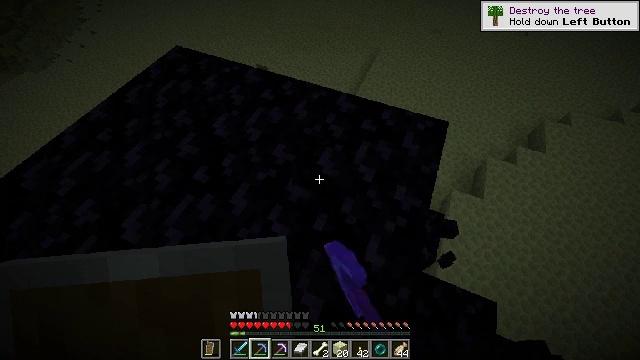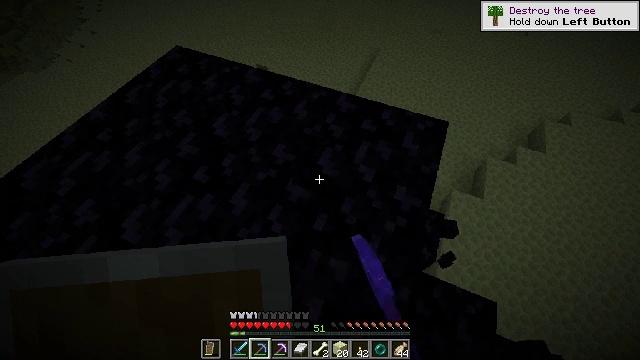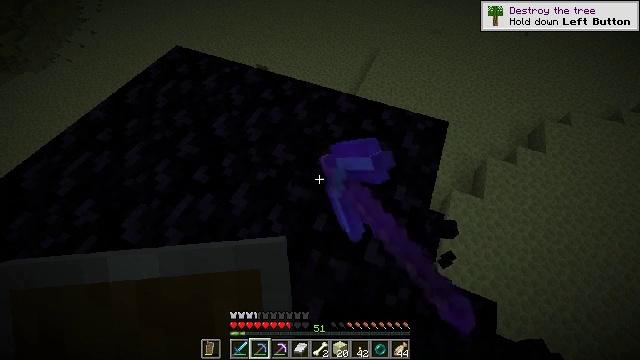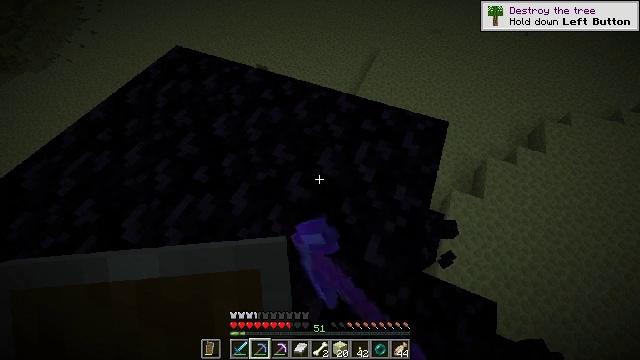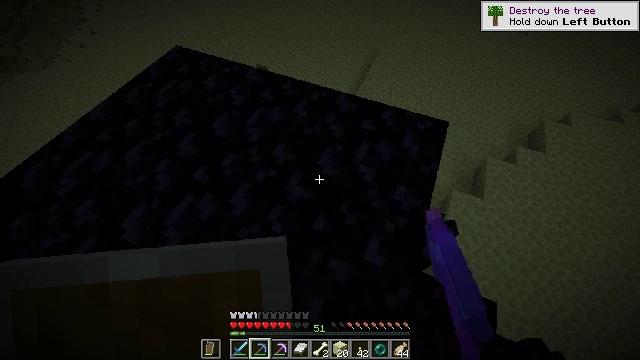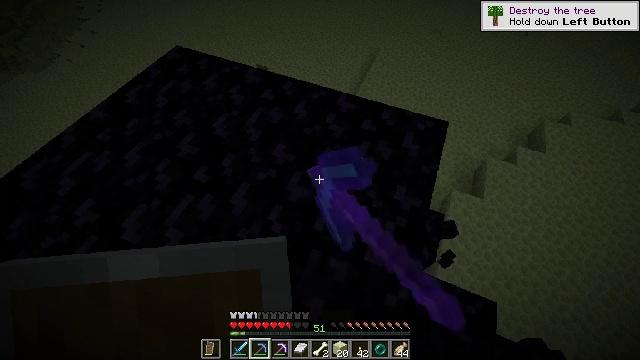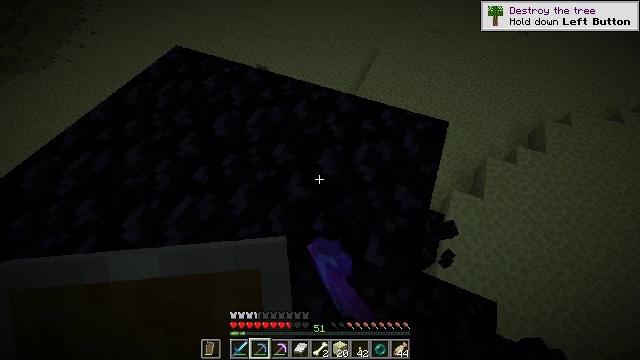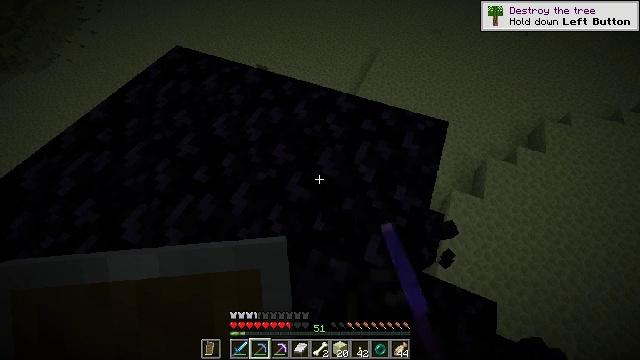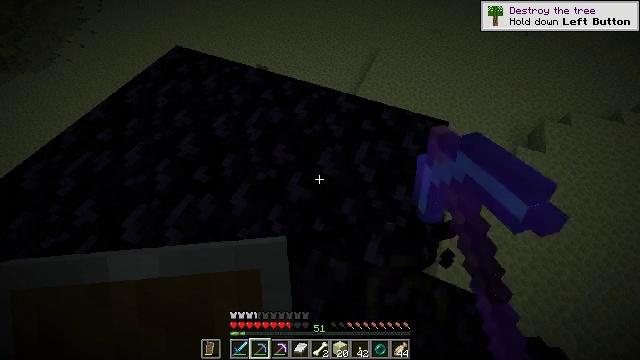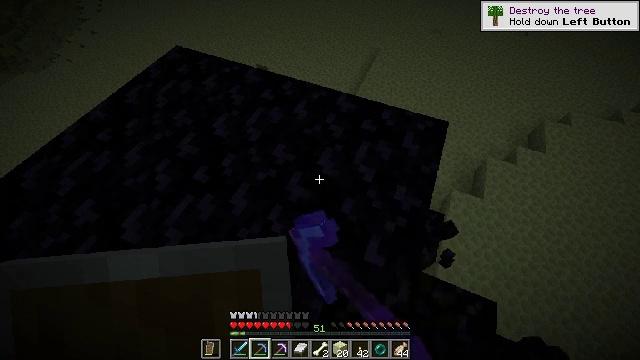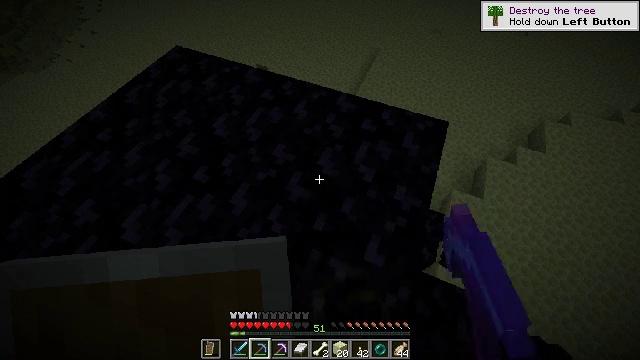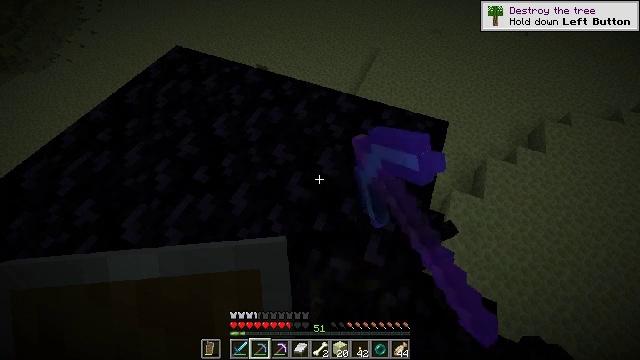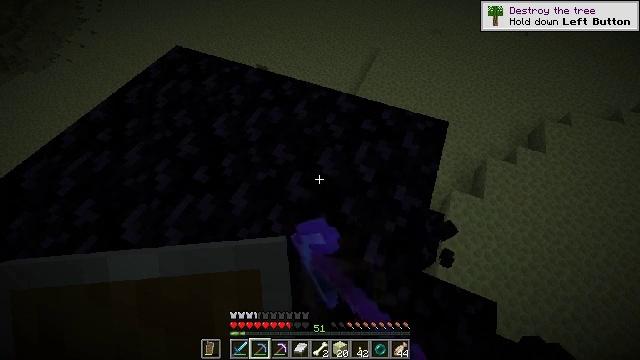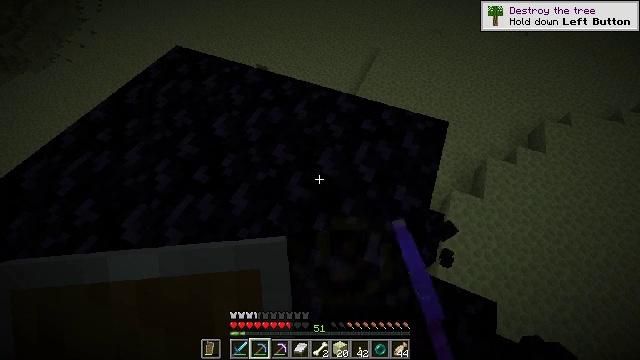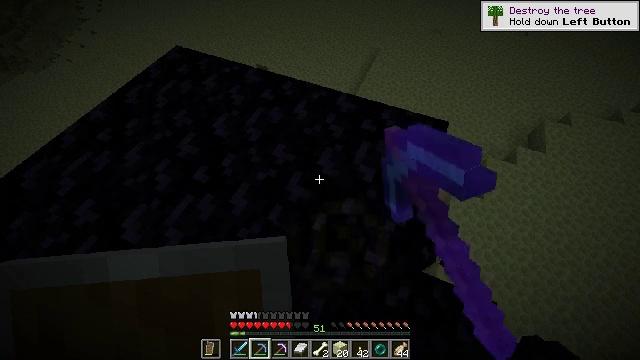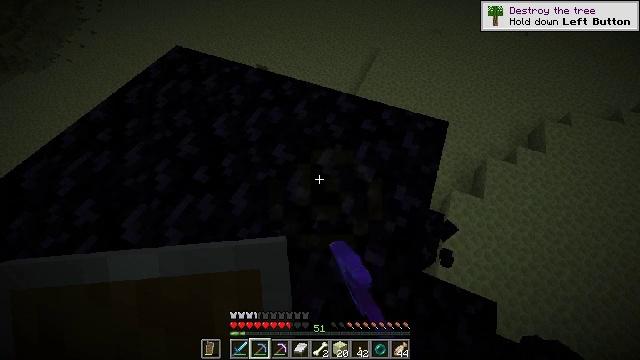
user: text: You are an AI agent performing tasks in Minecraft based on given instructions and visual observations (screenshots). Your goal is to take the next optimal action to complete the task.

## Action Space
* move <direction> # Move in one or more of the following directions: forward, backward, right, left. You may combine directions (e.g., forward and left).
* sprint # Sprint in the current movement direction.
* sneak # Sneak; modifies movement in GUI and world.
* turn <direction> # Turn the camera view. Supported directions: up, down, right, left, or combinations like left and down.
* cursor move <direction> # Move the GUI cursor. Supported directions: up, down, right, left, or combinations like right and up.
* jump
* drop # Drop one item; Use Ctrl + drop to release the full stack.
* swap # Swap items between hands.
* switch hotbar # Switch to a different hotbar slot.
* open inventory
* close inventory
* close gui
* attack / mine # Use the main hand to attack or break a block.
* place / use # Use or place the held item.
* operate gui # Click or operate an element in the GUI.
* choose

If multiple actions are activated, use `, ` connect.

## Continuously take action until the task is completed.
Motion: motion action
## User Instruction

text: Mine the tough obsidian.
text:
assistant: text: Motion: attack / mine
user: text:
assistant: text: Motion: attack / mine
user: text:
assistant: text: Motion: attack / mine
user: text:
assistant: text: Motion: attack / mine
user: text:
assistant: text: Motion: attack / mine
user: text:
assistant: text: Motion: attack / mine
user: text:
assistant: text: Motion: attack / mine
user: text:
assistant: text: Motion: attack / mine
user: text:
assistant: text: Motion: attack / mine
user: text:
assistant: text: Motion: attack / mine
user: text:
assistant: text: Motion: attack / mine
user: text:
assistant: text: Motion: attack / mine
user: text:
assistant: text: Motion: attack / mine
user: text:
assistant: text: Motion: attack / mine
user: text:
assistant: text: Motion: attack / mine
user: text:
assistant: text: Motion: attack / mine
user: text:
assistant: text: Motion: attack / mine
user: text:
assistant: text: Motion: attack / mine
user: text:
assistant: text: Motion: attack / mine
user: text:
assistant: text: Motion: attack / mine
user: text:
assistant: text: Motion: attack / mine
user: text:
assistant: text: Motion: attack / mine
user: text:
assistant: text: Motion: attack / mine
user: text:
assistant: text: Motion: attack / mine
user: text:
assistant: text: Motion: attack / mine
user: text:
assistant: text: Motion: attack / mine
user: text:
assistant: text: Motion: attack / mine
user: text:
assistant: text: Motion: attack / mine
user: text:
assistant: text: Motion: attack / mine
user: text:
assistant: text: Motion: attack / mine